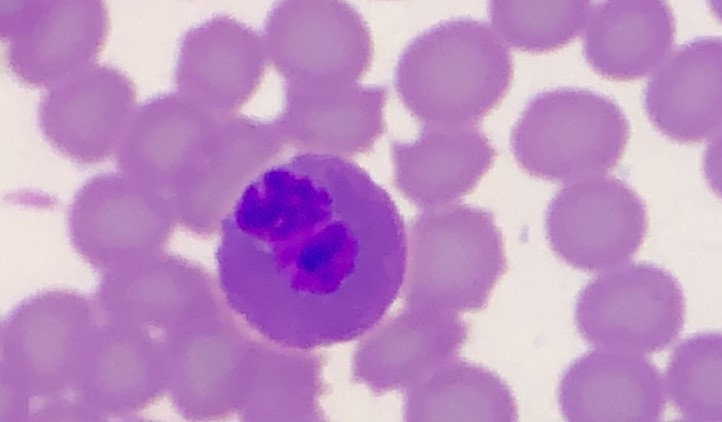
White blood cell type: Eosinophil